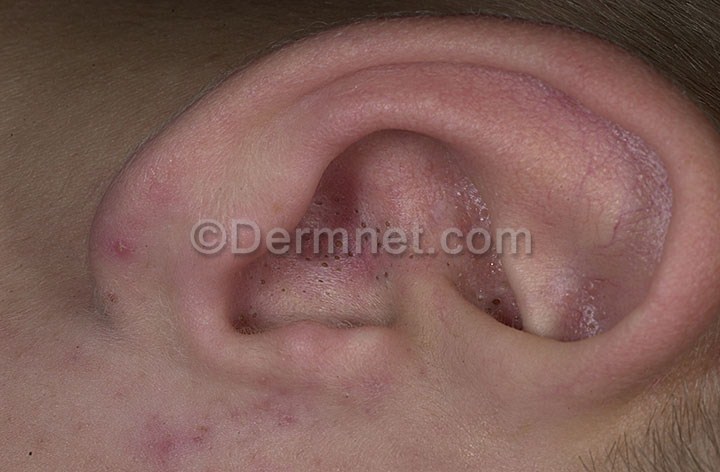
Disease: Acne and Rosacea Photos